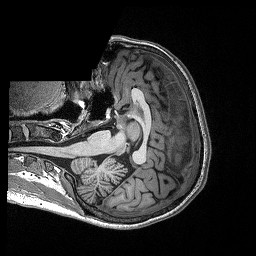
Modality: T1w
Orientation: axial
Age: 28
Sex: male
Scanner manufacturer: siemens
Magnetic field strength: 3 T
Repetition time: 2.4 s
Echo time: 0.03 s